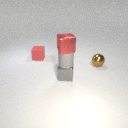
small gray rubber cylinder below small red metal cube